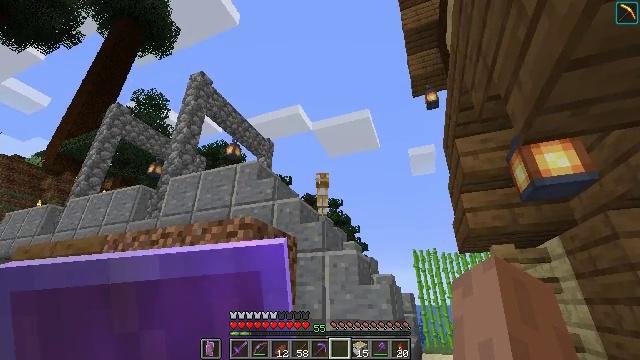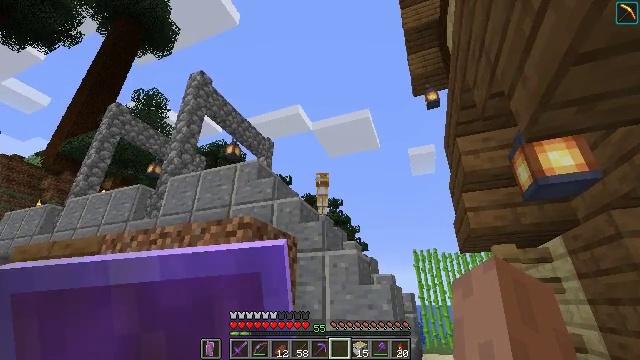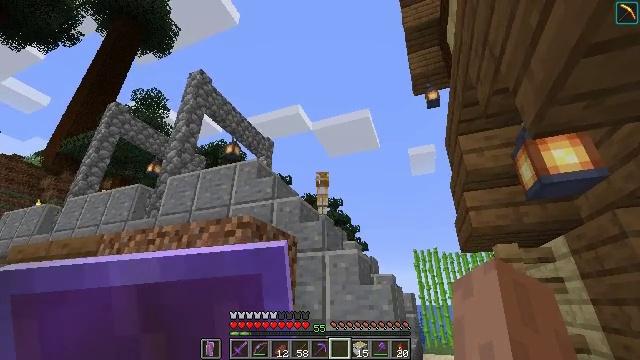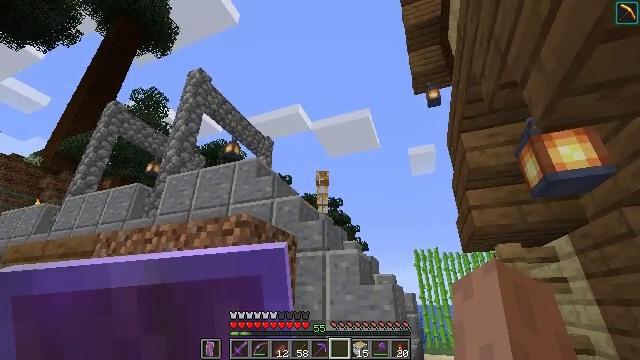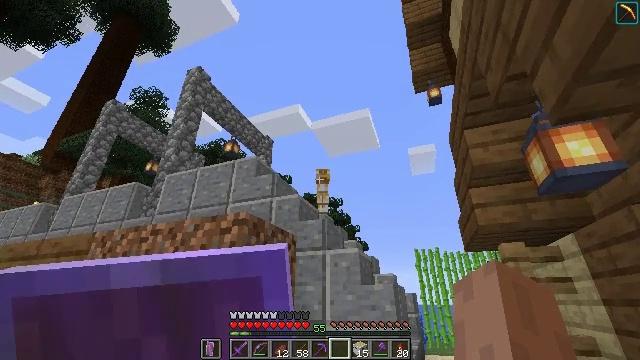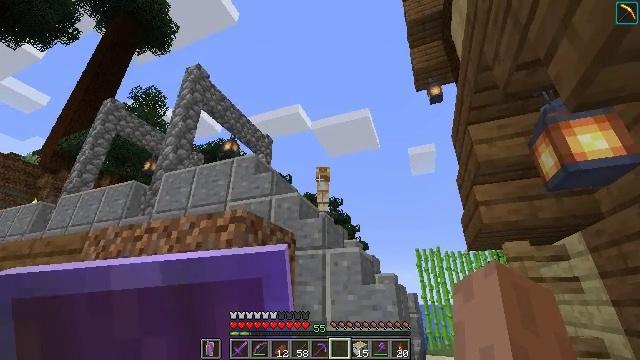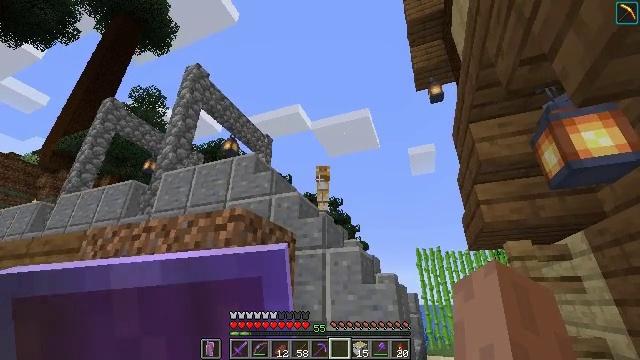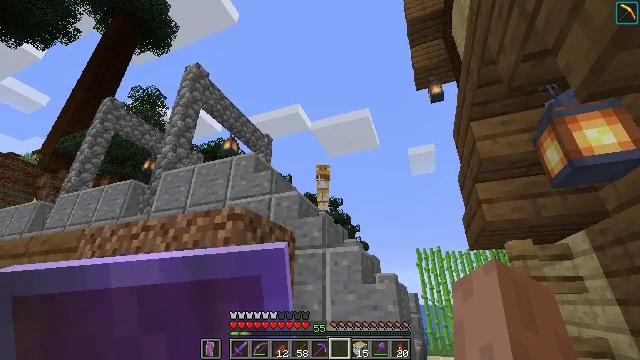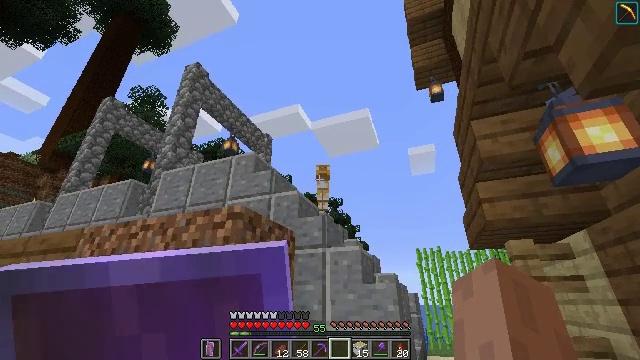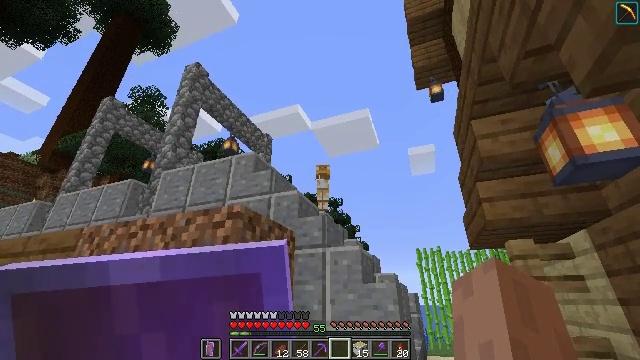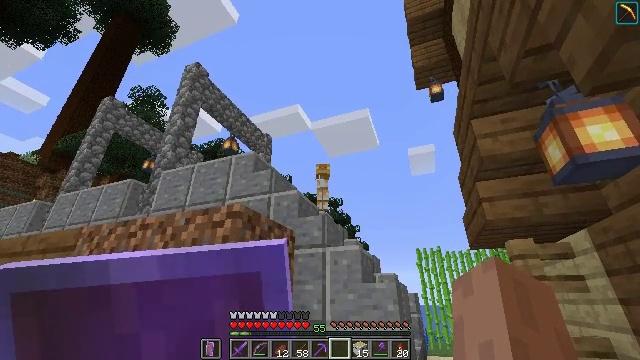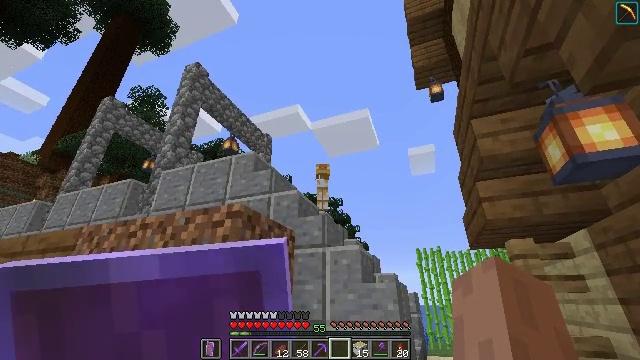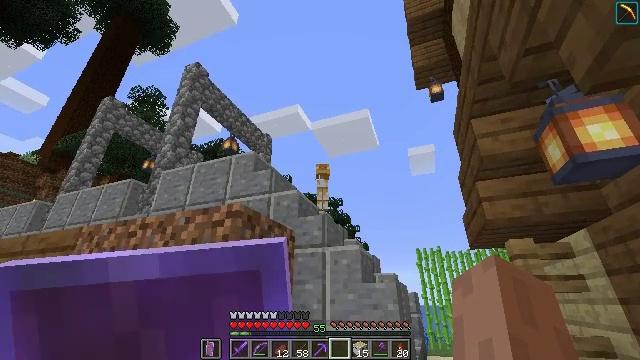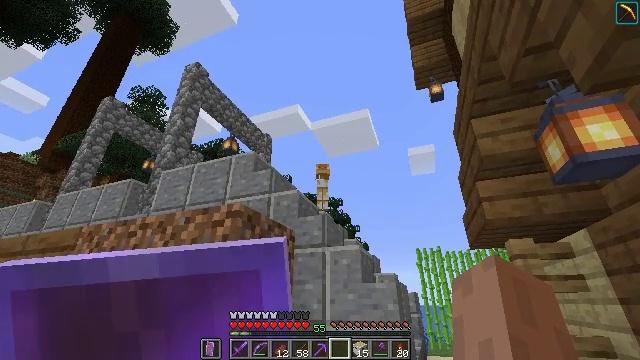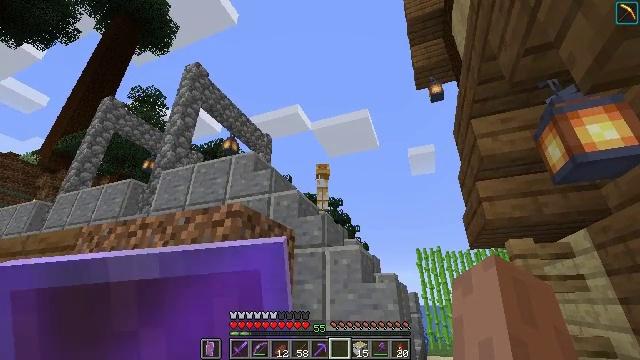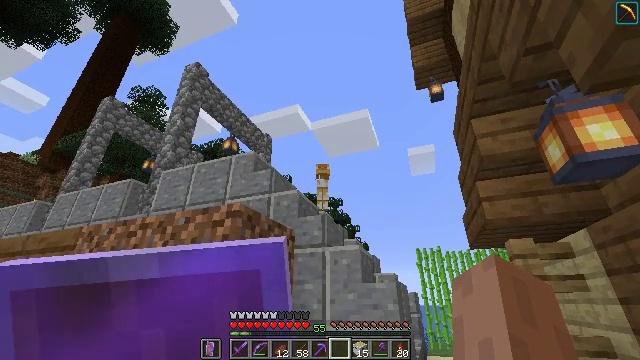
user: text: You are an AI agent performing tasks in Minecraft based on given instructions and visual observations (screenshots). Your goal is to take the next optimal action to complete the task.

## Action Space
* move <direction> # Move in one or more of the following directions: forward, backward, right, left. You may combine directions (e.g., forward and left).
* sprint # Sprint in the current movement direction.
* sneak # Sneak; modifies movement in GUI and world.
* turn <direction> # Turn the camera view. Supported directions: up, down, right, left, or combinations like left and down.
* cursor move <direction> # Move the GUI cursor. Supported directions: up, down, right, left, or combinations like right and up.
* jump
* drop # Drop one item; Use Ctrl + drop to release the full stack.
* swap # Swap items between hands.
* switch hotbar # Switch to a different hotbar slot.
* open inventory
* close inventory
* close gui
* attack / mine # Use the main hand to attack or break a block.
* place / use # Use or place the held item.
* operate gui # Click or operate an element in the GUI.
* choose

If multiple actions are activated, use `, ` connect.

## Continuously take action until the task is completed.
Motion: motion action
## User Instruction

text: Interact with a crafting table to craft a lead.
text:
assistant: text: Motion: move forward, sneak
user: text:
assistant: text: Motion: move forward, sneak
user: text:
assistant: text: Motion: move forward, sneak
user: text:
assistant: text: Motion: move forward, sneak
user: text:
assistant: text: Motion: move forward, sneak
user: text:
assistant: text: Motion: sneak
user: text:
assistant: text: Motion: sneak
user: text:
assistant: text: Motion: sneak
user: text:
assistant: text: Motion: sneak
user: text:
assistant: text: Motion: sneak
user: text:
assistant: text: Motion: sneak
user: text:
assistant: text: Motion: sneak
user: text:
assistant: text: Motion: sneak
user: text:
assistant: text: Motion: sneak
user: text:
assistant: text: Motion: sneak
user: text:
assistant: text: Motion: sneak, use / place
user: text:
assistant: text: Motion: sneak, use / place
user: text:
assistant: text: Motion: sneak, use / place
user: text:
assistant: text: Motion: sneak
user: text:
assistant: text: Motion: sneak
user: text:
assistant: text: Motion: sneak
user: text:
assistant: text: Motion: sneak
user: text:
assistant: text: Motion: sneak
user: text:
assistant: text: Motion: move forward, sneak
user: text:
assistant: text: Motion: move forward, sneak
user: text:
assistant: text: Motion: move forward, sneak
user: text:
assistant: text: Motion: move forward, sneak
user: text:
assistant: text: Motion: move forward, sneak
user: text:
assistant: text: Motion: move forward, sneak
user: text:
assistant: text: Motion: move forward, sneak